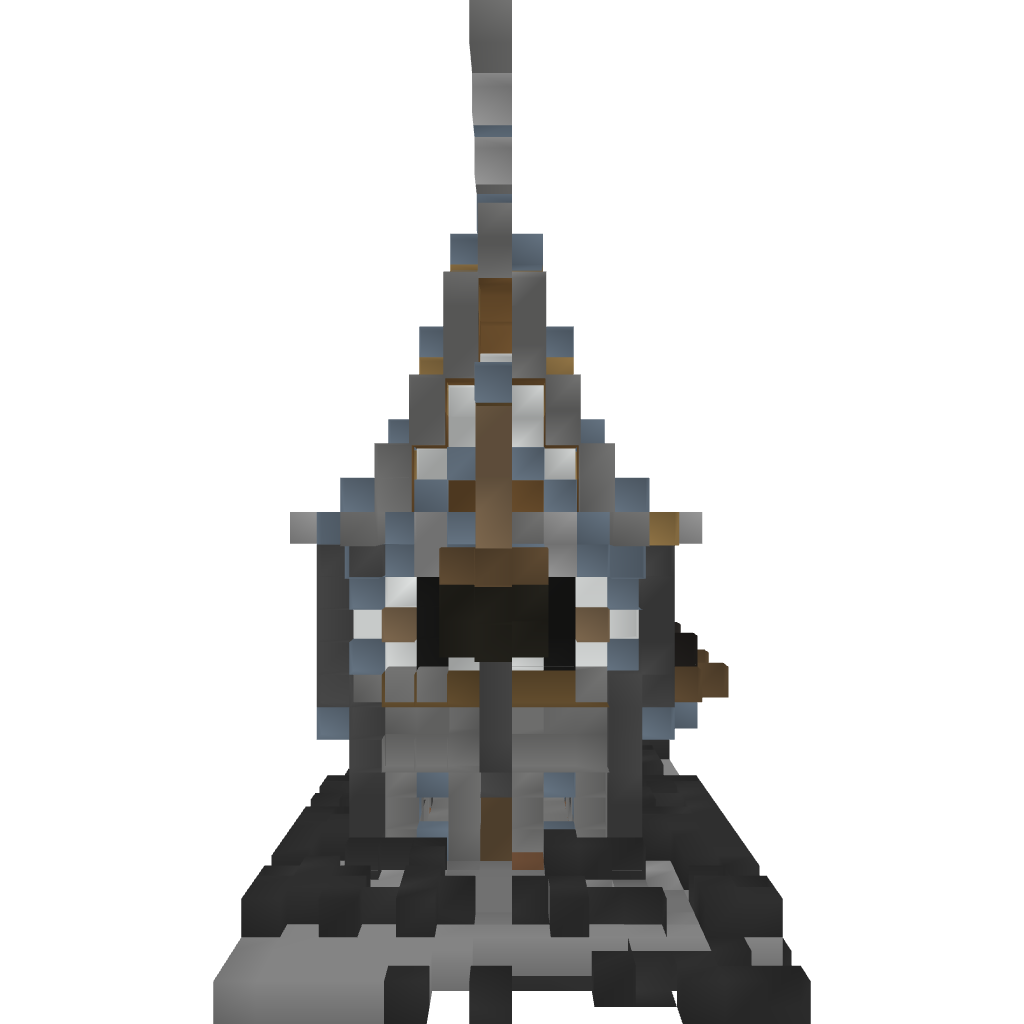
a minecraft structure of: Nordic Medieval house